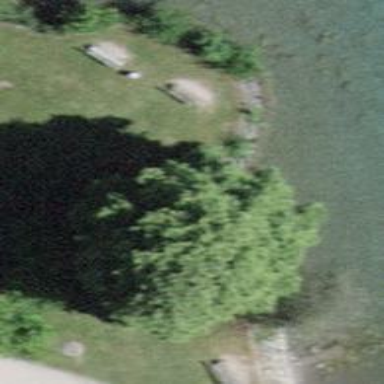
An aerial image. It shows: Bench for seating.